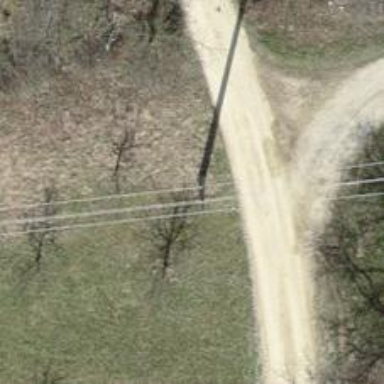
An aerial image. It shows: Power line in the image.